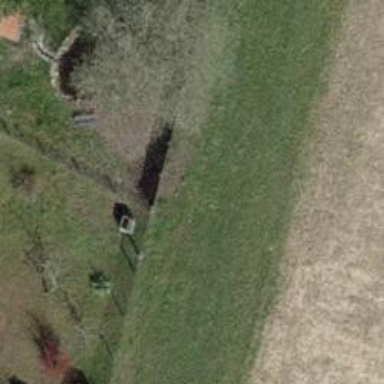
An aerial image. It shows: Fence is in the image.